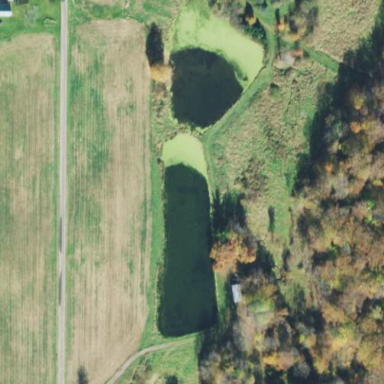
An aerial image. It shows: Peaceful pond surrounded by nature.